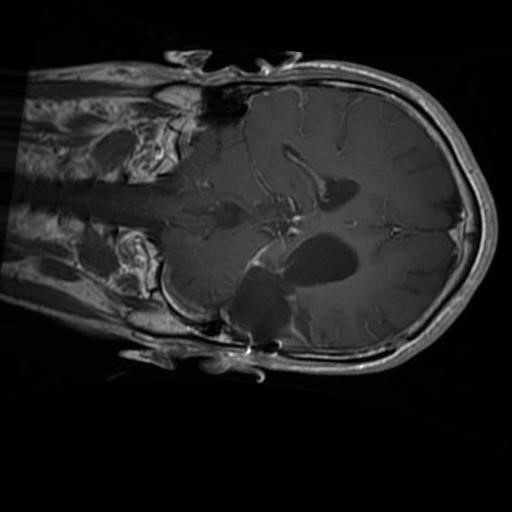
Label: brain_glioma